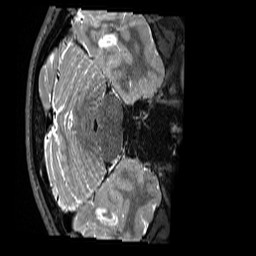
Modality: T2w
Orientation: axial
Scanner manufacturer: siemens
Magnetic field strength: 3 T
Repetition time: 3.2 s
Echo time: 0.563 s